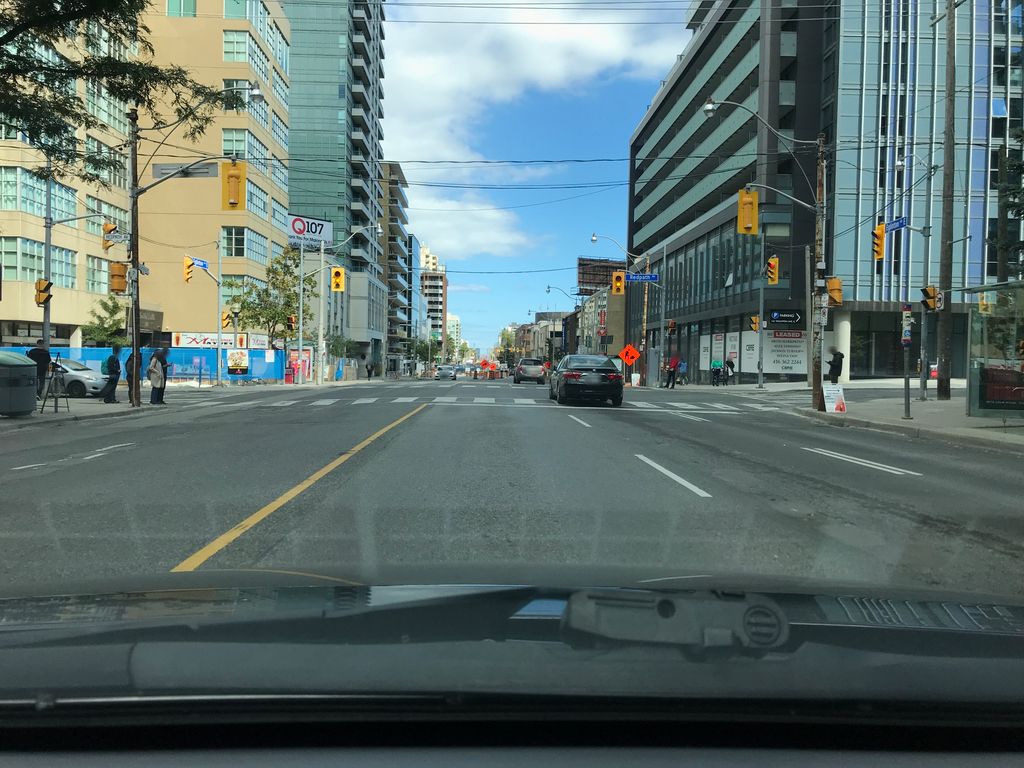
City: toronto